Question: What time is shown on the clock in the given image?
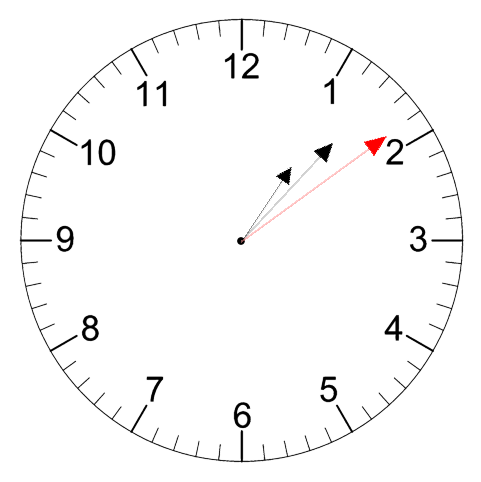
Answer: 01:07:09